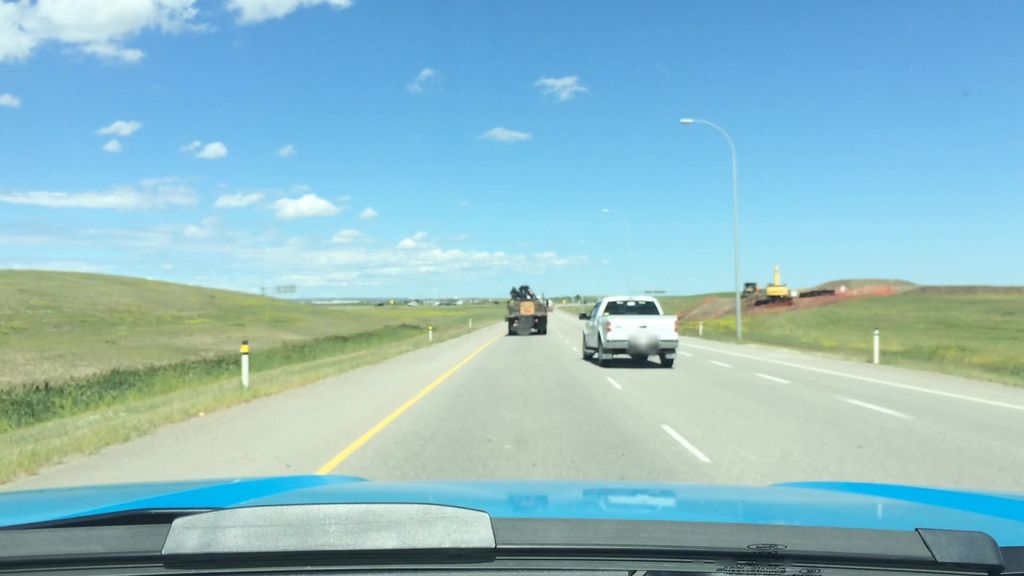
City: calgary